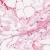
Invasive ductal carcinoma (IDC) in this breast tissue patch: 0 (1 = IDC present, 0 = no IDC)